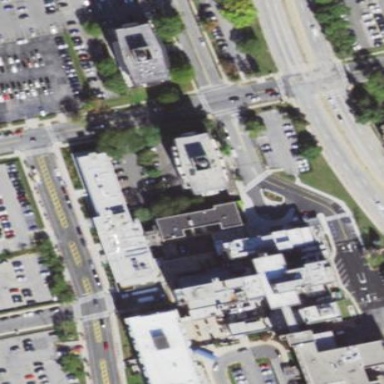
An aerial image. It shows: Healthcare facility identified as hospital.